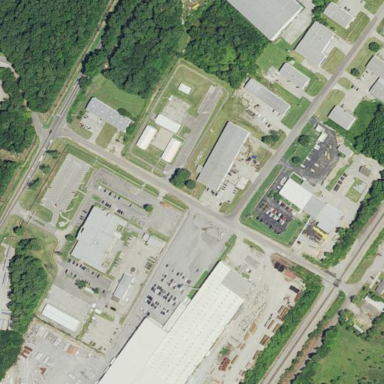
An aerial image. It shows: Industrial area.